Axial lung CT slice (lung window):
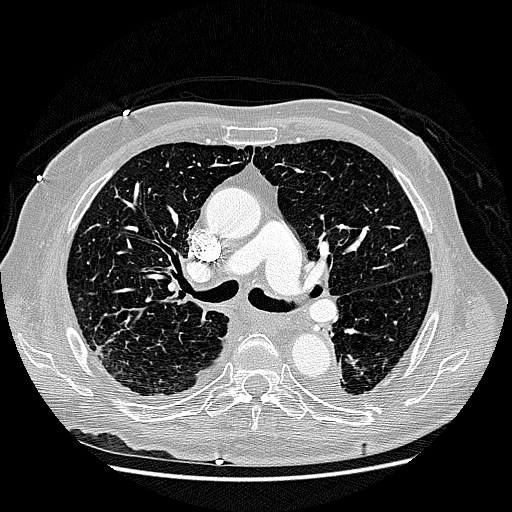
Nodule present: no